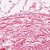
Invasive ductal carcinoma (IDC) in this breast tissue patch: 0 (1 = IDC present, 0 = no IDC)